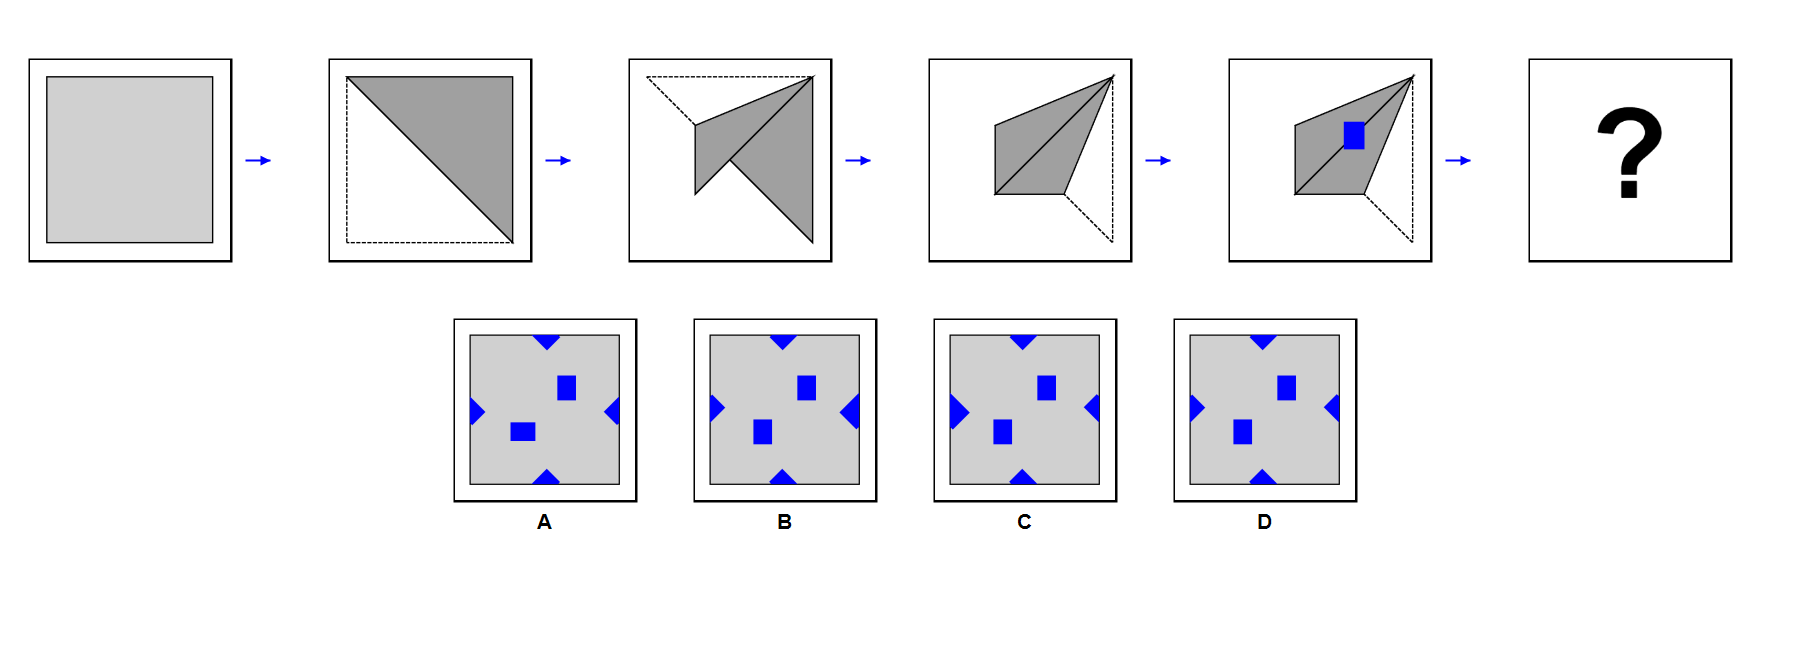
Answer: A